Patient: sex F, age 26
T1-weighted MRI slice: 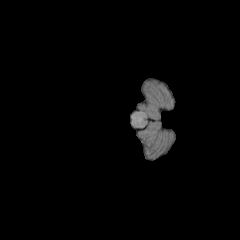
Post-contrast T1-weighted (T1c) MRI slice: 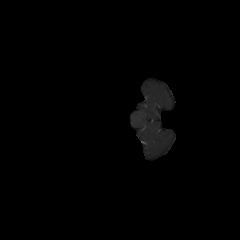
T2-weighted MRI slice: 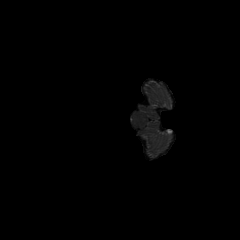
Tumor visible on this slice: no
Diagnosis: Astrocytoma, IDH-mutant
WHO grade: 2